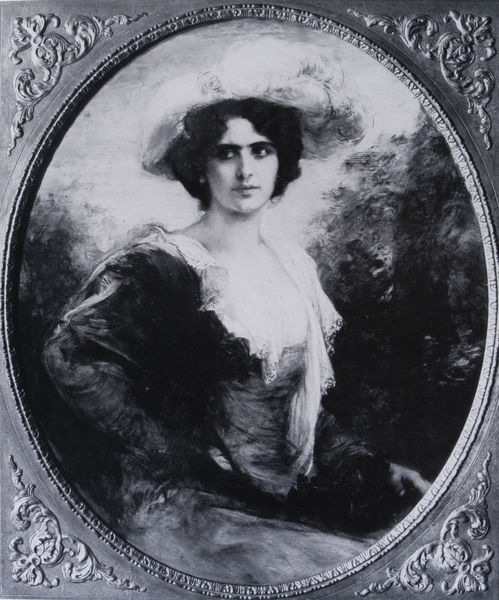
Titel: Dame im Oval (Tänzerin Scotta?)
Künstler: Friedrich August von Kaulbach
Institution: (Privatbesitz)
Schlagwörter: baum, dunkel, feder, gemälde, hand, haut, himmel, kopf, laub, schatten, weiß, bäume, ocker, sitzen, ausschnitt, brust, frau, frisur, grau, hell, hintergrund, hut, hüte, kleid, licht, mund, nase, ohr, ohrring, profil, schmuck, schwarz, stirn, ölbild, blick, dame, schal, schleier, tuch, beige, malerei, muster, ornament, rock, arm, arme, augen, barock, bluse, federn, gesicht, kleidung, kragen, rahmen, spitze, bild, bildnis, blicken, hals, portrait, porträt, öl, natur, haare, sitzend, adel, ohrringe, dekollete, dekolletee, hübsch, kinn, lippen, schön, kreis, oval, rund, federbusch, federhut, lächeln, relief, brüste, seitlich, sommer, haltung, mieder, monochrom, feathers, hands, hat, oil, ornate, white, black, collar, dark, dark hair, dress, face, female, gold, gray, grey, hair, lace, lady, nose, painting, seat, seated, sit, sitting, skirt, woman, symmetrie, ernst, streng, brauen, ornamente, verzierung, melancholie, decorative, flowers, looking, mirror, pattern, picture, print, stuck, rüschen, oberkörper, foto, helligkeit, medaillon, seite, scharz, schwarzweiß, bürgertum, fries, feather, verwischt, hintergund, silver, geschnürt, hüfte, dunkle, sky, tree, ölskizze, background, girl, head, landscape, nature, young, trees, korsett, costume, eyes, metal, noble, light, bushes, night, drawing, applikation, aufstellrahmen, black and white, bodice, bust, colar, decoration, elliptic, erinnerung, ernsthaft, expression, featherhat, frame, gattin, gaze, gilt, look, mat, schawl, shawl, spätes 19. jahrhundert, texture, trim, verzeirung, shadow, bonnet, brow, chin, mouth, scarf, sitter, eierstab, korsage, photo, dekolte, breast, victorian, person, empress, human, neck, pose, shoulder, design, ink, italian, style, watercolour, art, beauty, detail, english, circle, eye, earring, earrings, bob, fingers, breasts, chest, schwarzhaarig, brush, figure, lips, shoulders, stare, elegant, paint, black hair, cheek, miniature, dunkell, rich, clothing, zierrahmen, round, glance, angry, guilded, photograph, left, nae, guild, sleeves, posed, black dress, image, serious, hip, mode, ruffle, engraved, cameo, pretty, framed, edwardian, right, aristocrat, white blouse, düster, brunette, carved, stance, fine, monotone, portriat, tondo, circuluar, whiter, embossed, plume, bray, romanian, romania, dukess, dutchess, schwarzharitg, jung, jahrhundert, decollatage, painitng, portrate, portrite, bictorian, ornate frame, ellipse, looking to the side, side-eye, aht, dark hari, wpman, seriuos, photograpgh, bodie, low-cut, backgroung, feater, décolletage, scalf, allure